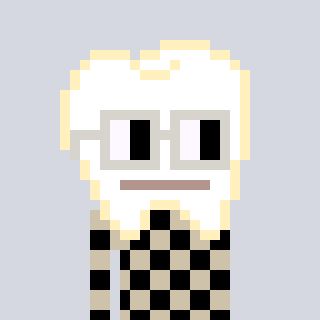
a pixel art character with square light gray glasses, a tooth-shaped head and a bege-colored body on a cool background